Field crop: tomato
Growth stage: 2
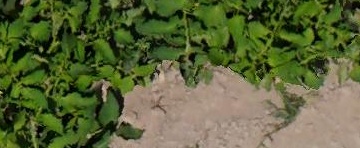
Species: tomato